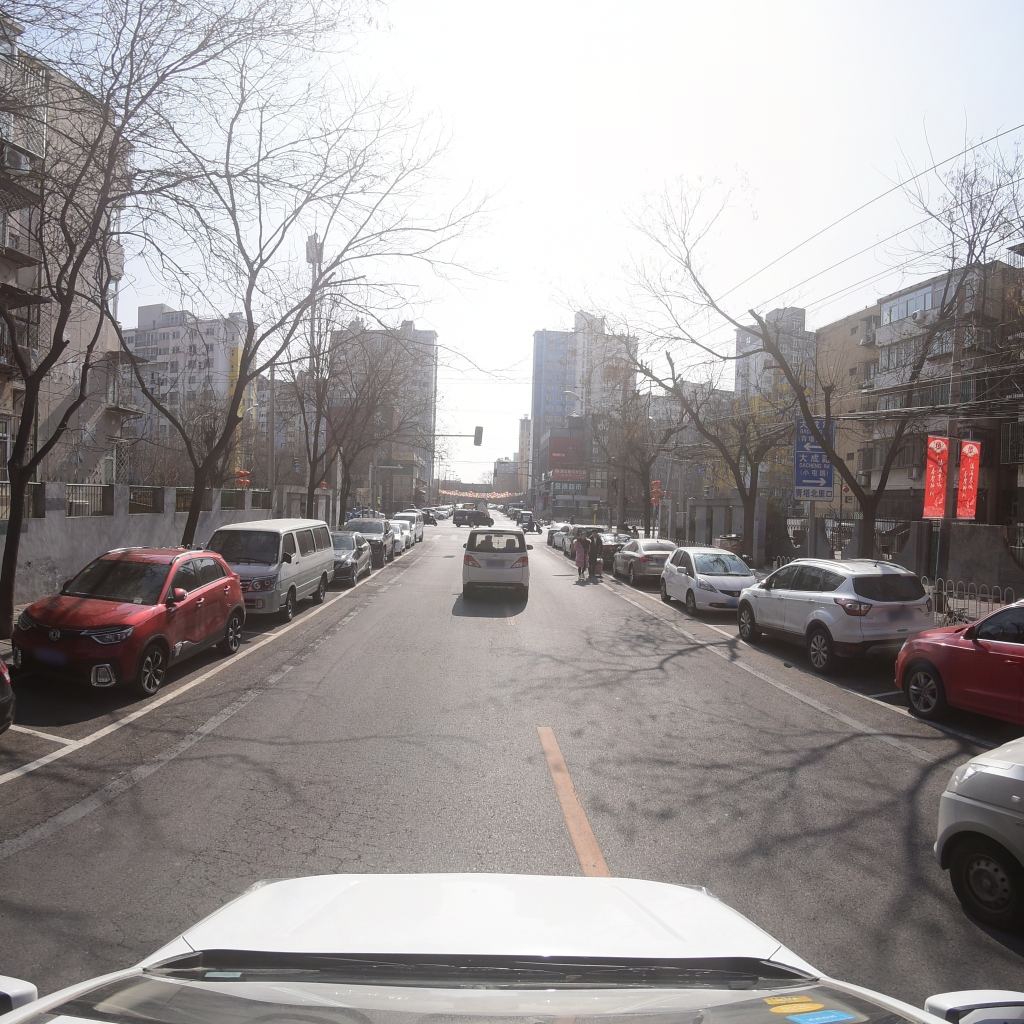
Region: Fengtai
Road damage annotations: alligator crack